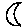
Label: moon